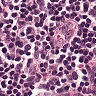
Metastatic tissue present: no